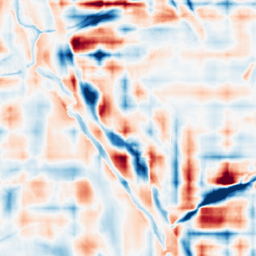
Category: wavelet
Decomposition family: wavelet_reverse_biorthogonal
Decomposition parameters: wavelet: rbio2.4
level: 5
Upsampling method: linear_exact
Upsampling parameters: scale: 2
Upsampling scale: 2